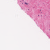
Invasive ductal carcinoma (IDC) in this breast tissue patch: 0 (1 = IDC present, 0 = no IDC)